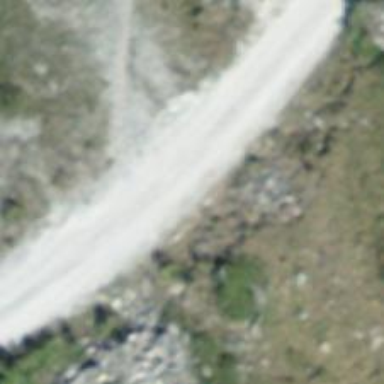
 designated as downhill intermediate piste."